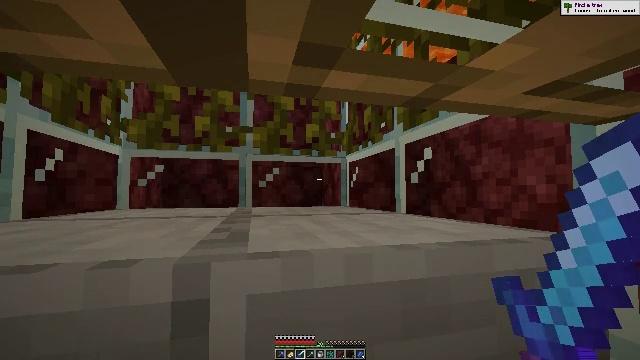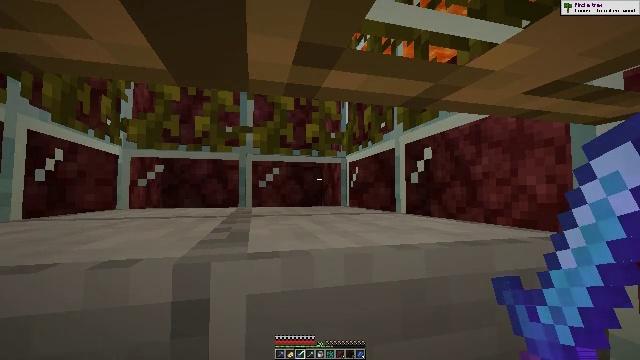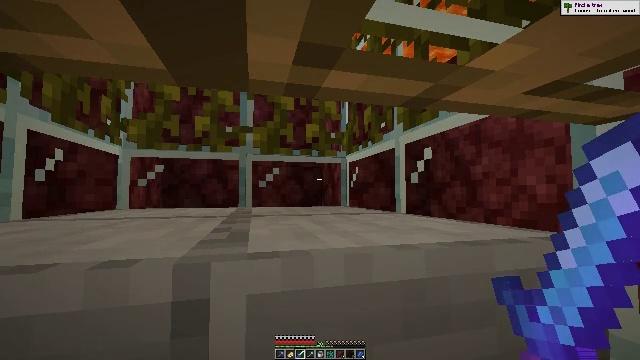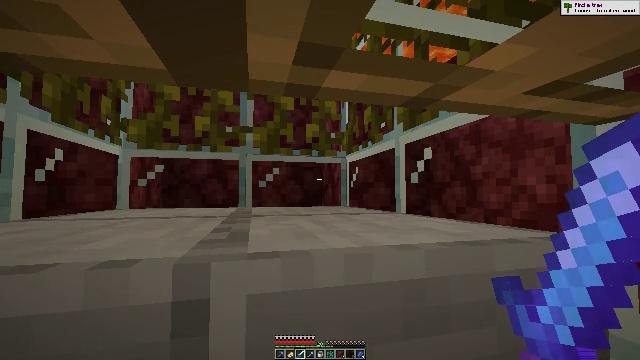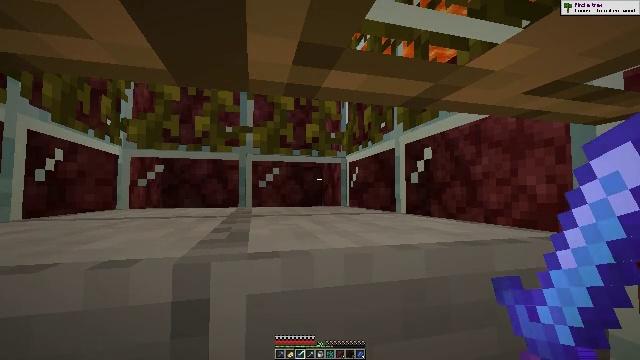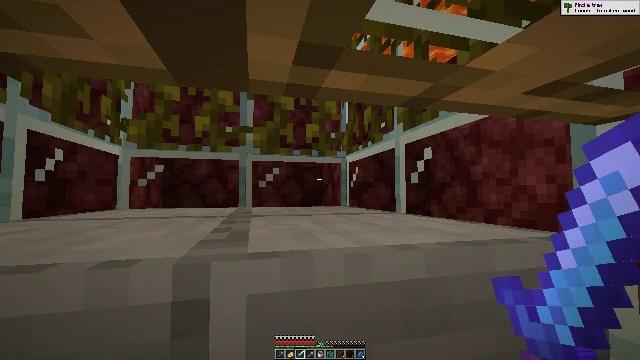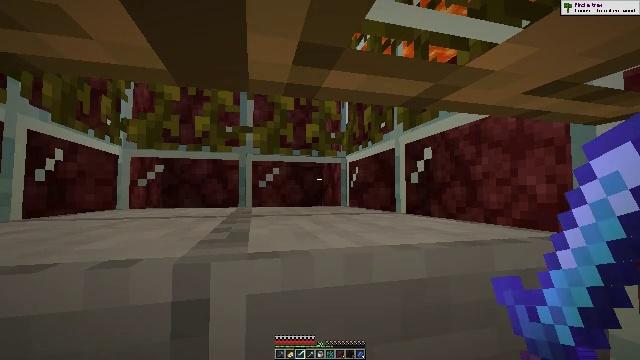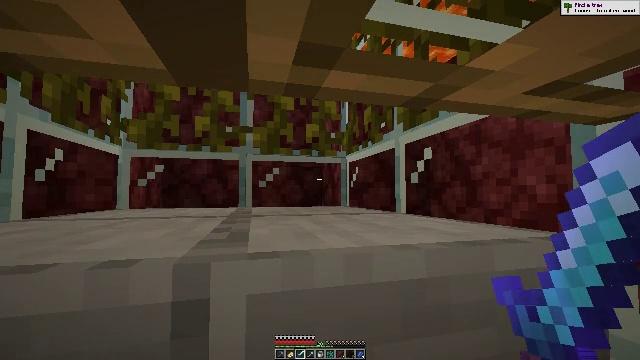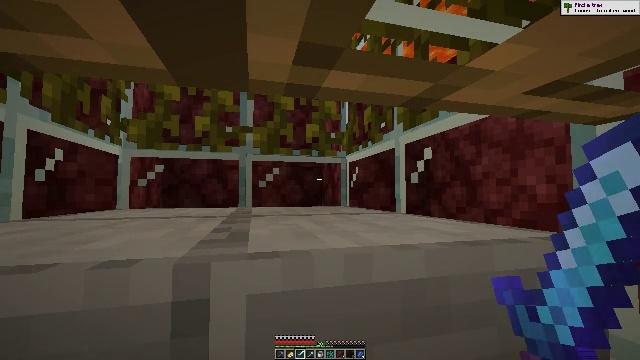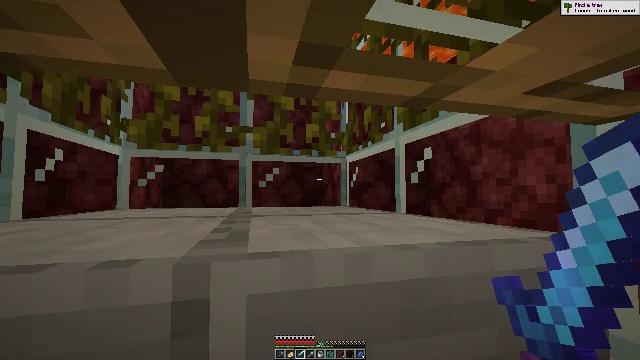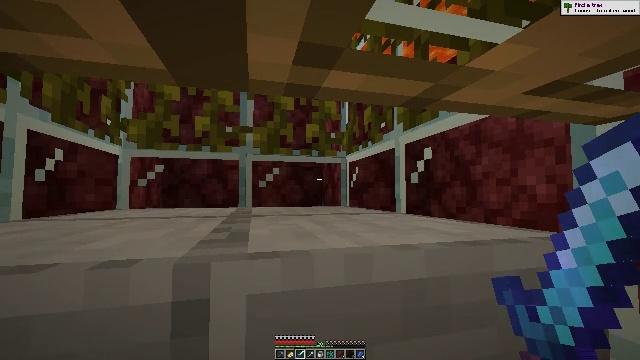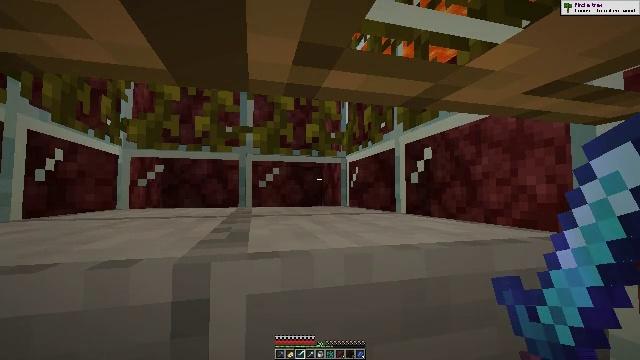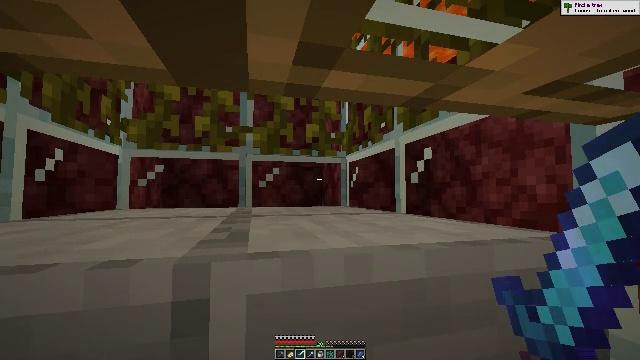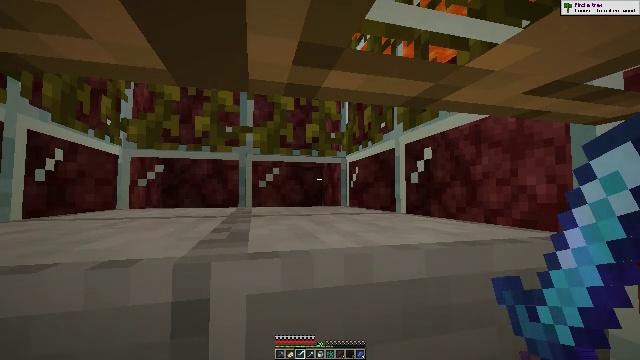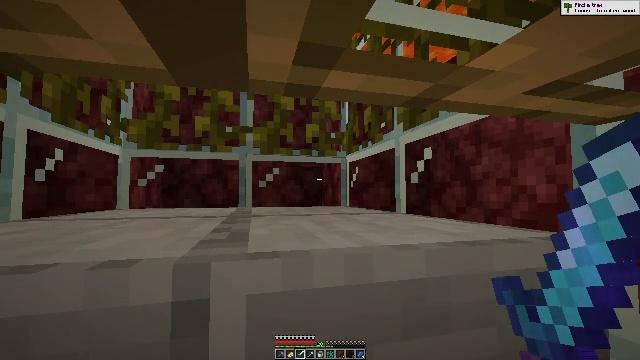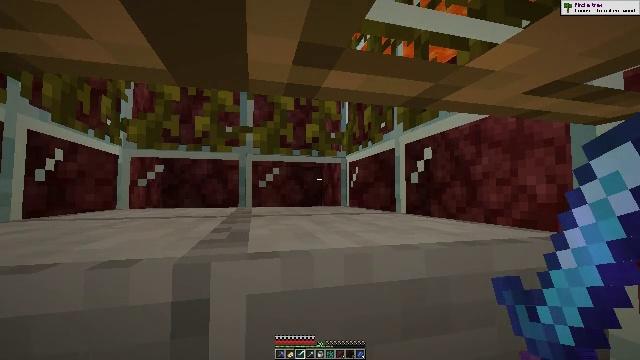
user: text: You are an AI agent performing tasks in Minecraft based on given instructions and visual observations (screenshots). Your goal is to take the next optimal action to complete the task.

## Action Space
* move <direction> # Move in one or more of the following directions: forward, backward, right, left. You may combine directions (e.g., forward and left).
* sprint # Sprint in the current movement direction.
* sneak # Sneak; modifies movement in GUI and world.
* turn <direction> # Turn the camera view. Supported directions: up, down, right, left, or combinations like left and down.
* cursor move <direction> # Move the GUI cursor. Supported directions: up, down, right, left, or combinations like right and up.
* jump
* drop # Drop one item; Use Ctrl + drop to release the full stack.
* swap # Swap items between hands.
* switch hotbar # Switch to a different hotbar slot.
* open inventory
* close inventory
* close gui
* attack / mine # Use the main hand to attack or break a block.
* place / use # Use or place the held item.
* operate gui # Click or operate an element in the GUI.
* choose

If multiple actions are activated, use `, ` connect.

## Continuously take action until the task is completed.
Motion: motion action
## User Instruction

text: Break the yellow shulker box to collect it.
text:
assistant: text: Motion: no_op
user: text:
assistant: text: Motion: no_op
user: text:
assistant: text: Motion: no_op
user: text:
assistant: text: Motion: no_op
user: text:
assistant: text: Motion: no_op
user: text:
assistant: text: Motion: no_op
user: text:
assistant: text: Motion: no_op
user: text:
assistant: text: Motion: no_op
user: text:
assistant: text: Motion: no_op
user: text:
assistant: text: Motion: no_op
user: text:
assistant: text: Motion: no_op
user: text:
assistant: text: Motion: no_op
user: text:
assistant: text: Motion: no_op
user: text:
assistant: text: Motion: no_op
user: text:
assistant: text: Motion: no_op
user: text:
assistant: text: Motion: no_op
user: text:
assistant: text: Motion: no_op
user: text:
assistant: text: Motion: no_op
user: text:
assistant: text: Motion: no_op
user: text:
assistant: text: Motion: no_op
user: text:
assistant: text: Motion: no_op
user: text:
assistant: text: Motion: no_op
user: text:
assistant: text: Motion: no_op
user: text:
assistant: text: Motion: no_op
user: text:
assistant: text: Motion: no_op
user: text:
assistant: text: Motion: no_op
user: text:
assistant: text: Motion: no_op
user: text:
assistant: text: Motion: no_op
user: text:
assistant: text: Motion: no_op
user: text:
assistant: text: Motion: no_op